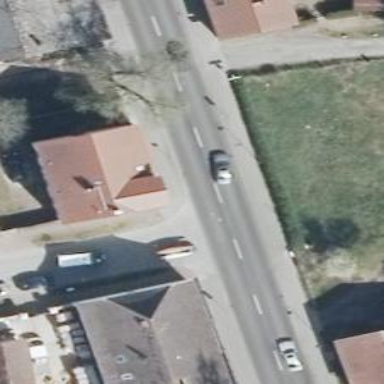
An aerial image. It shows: Primary highway with asphalt surface. There are sidewalks on both sides of the road.